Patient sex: M
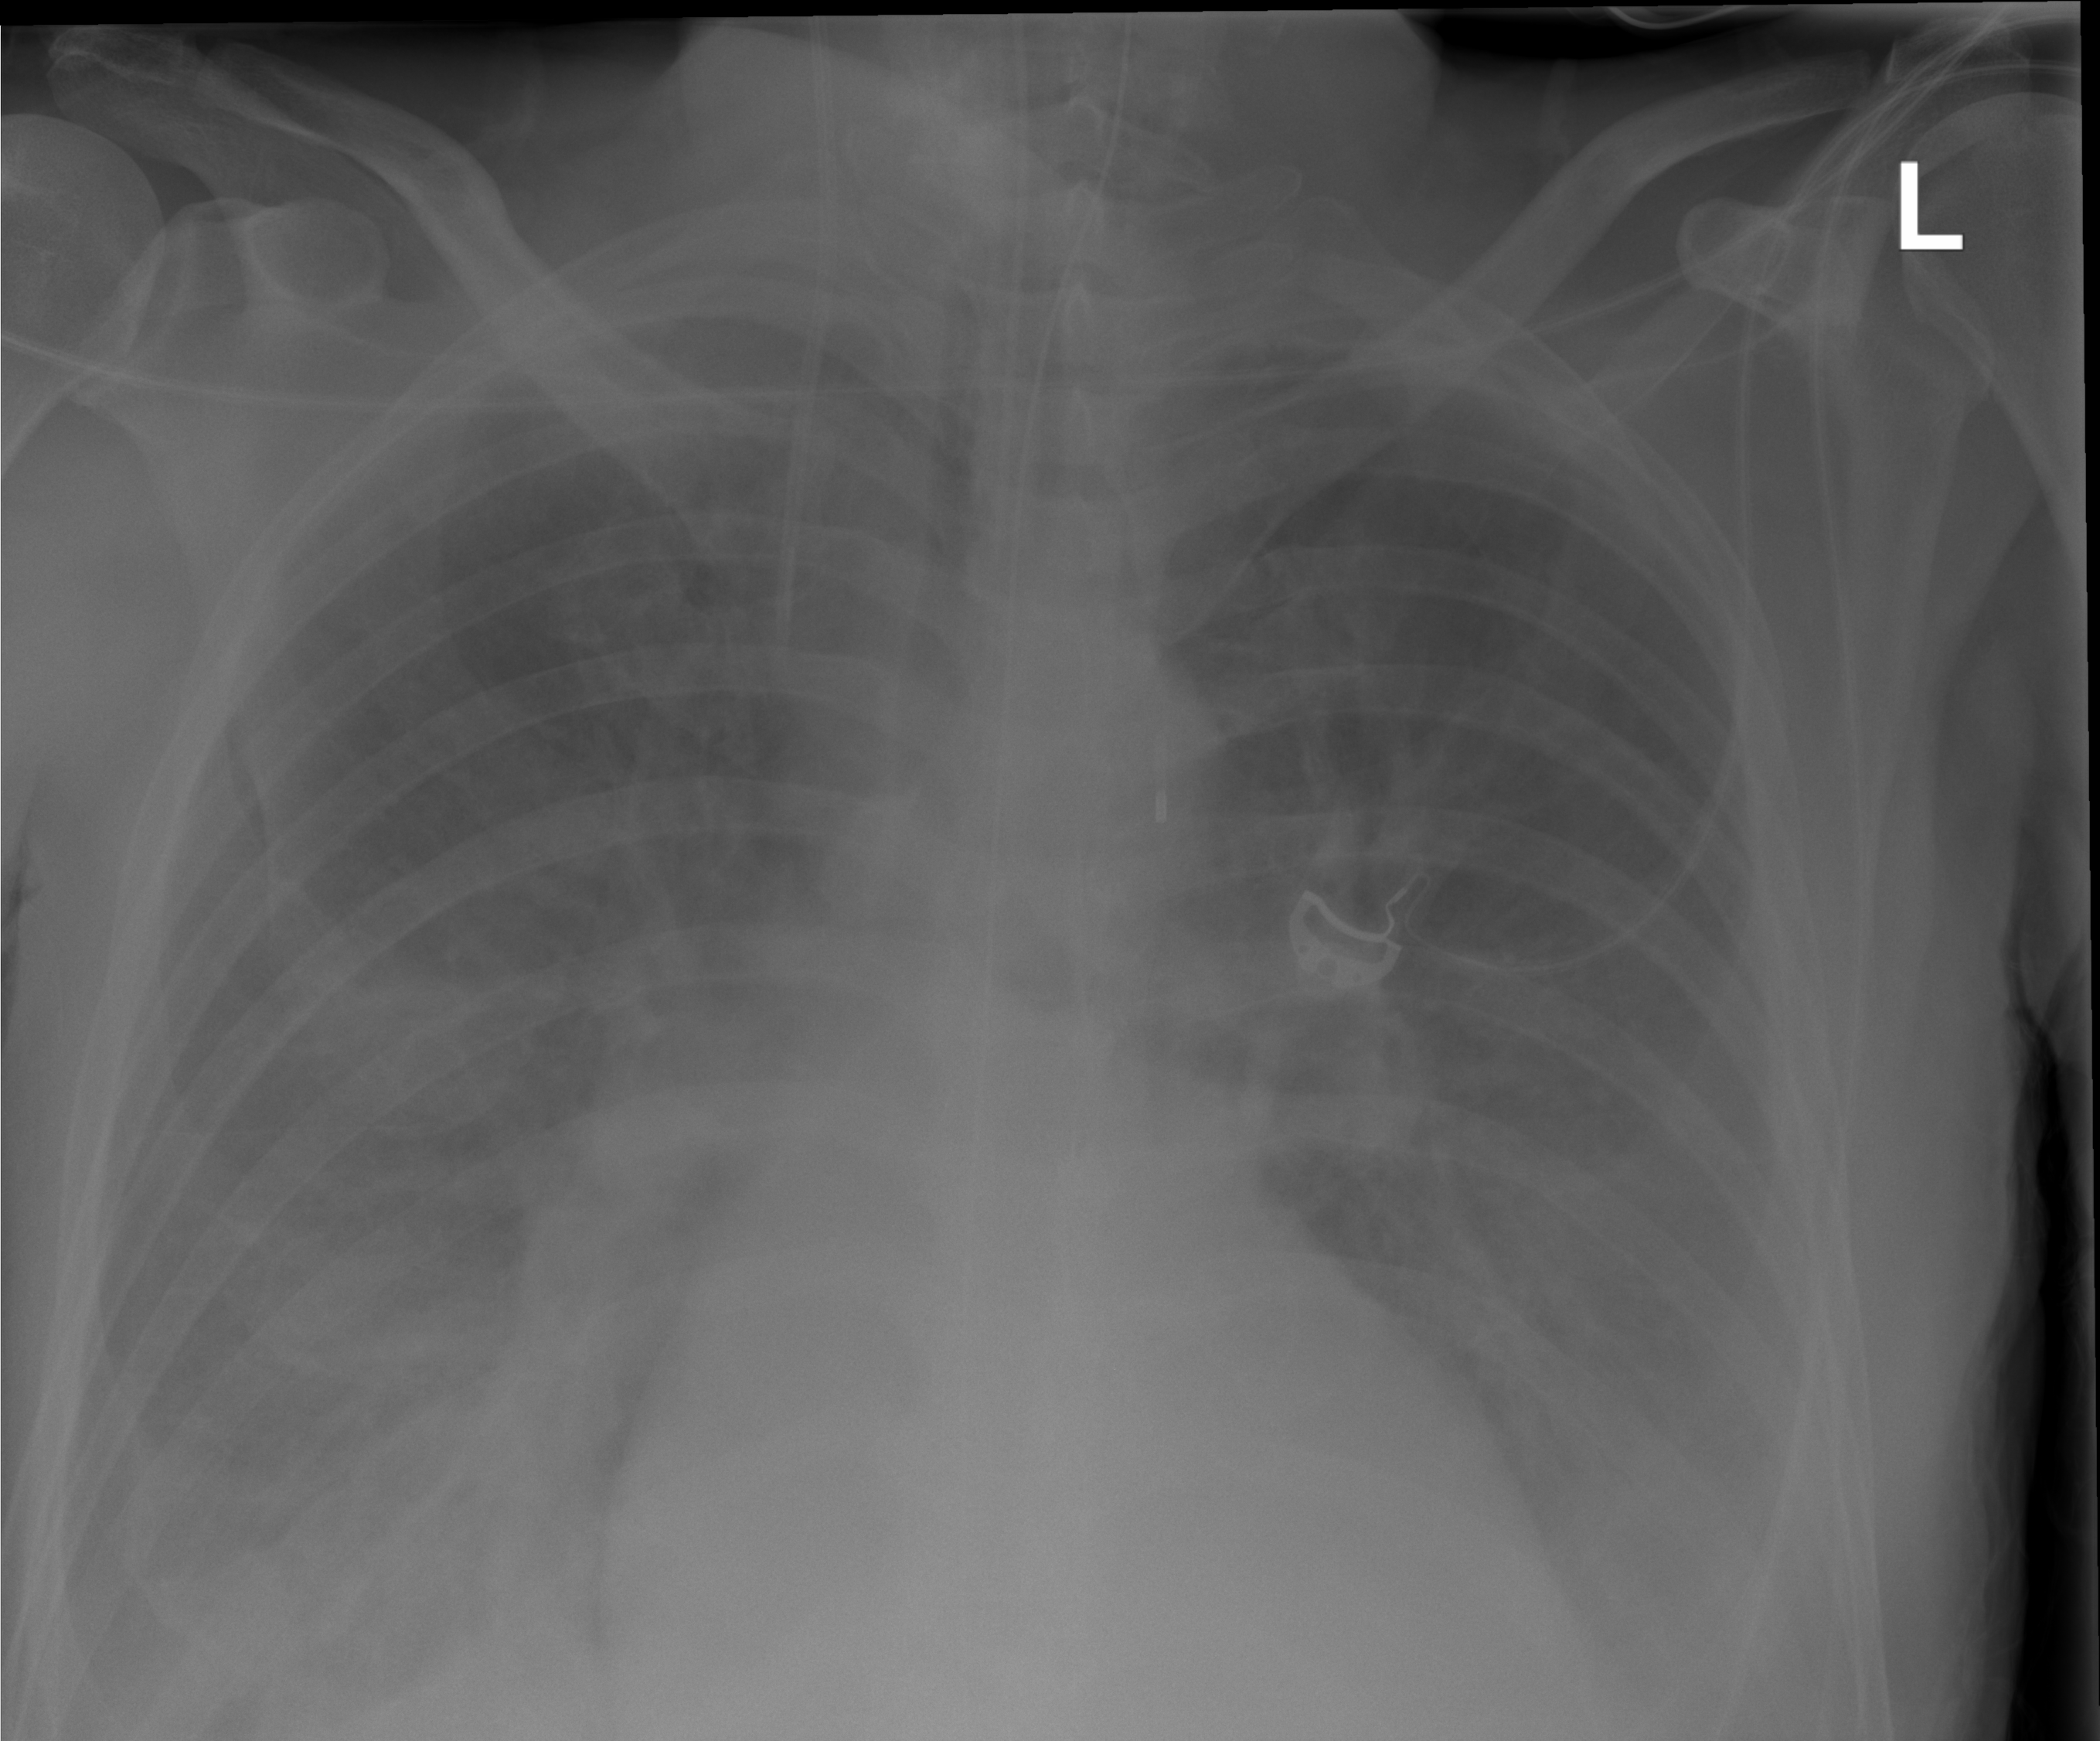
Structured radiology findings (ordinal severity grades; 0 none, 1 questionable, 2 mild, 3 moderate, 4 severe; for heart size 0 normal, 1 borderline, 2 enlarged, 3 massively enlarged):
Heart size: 2
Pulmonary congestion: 2
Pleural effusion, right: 3
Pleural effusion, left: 2
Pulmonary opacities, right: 2
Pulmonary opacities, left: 2
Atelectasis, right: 2
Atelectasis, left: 2